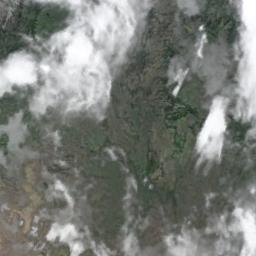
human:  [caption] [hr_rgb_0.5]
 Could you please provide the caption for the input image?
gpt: A large cloud of white clouds floated above the hills .

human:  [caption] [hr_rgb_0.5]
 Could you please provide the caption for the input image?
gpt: The white cloud is above green land .

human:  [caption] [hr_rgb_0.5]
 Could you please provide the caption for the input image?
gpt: The stratocumulus are located above the land covered by some vegetation .

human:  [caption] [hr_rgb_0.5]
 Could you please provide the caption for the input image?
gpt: Sparse white clouds on the ground where green and yellow intersect .

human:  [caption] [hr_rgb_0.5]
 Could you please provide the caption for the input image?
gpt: Many gray and white clouds over a plain .